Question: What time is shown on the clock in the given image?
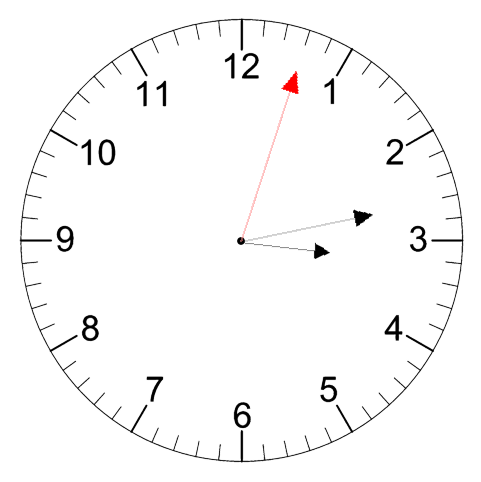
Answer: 03:13:03